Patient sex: F
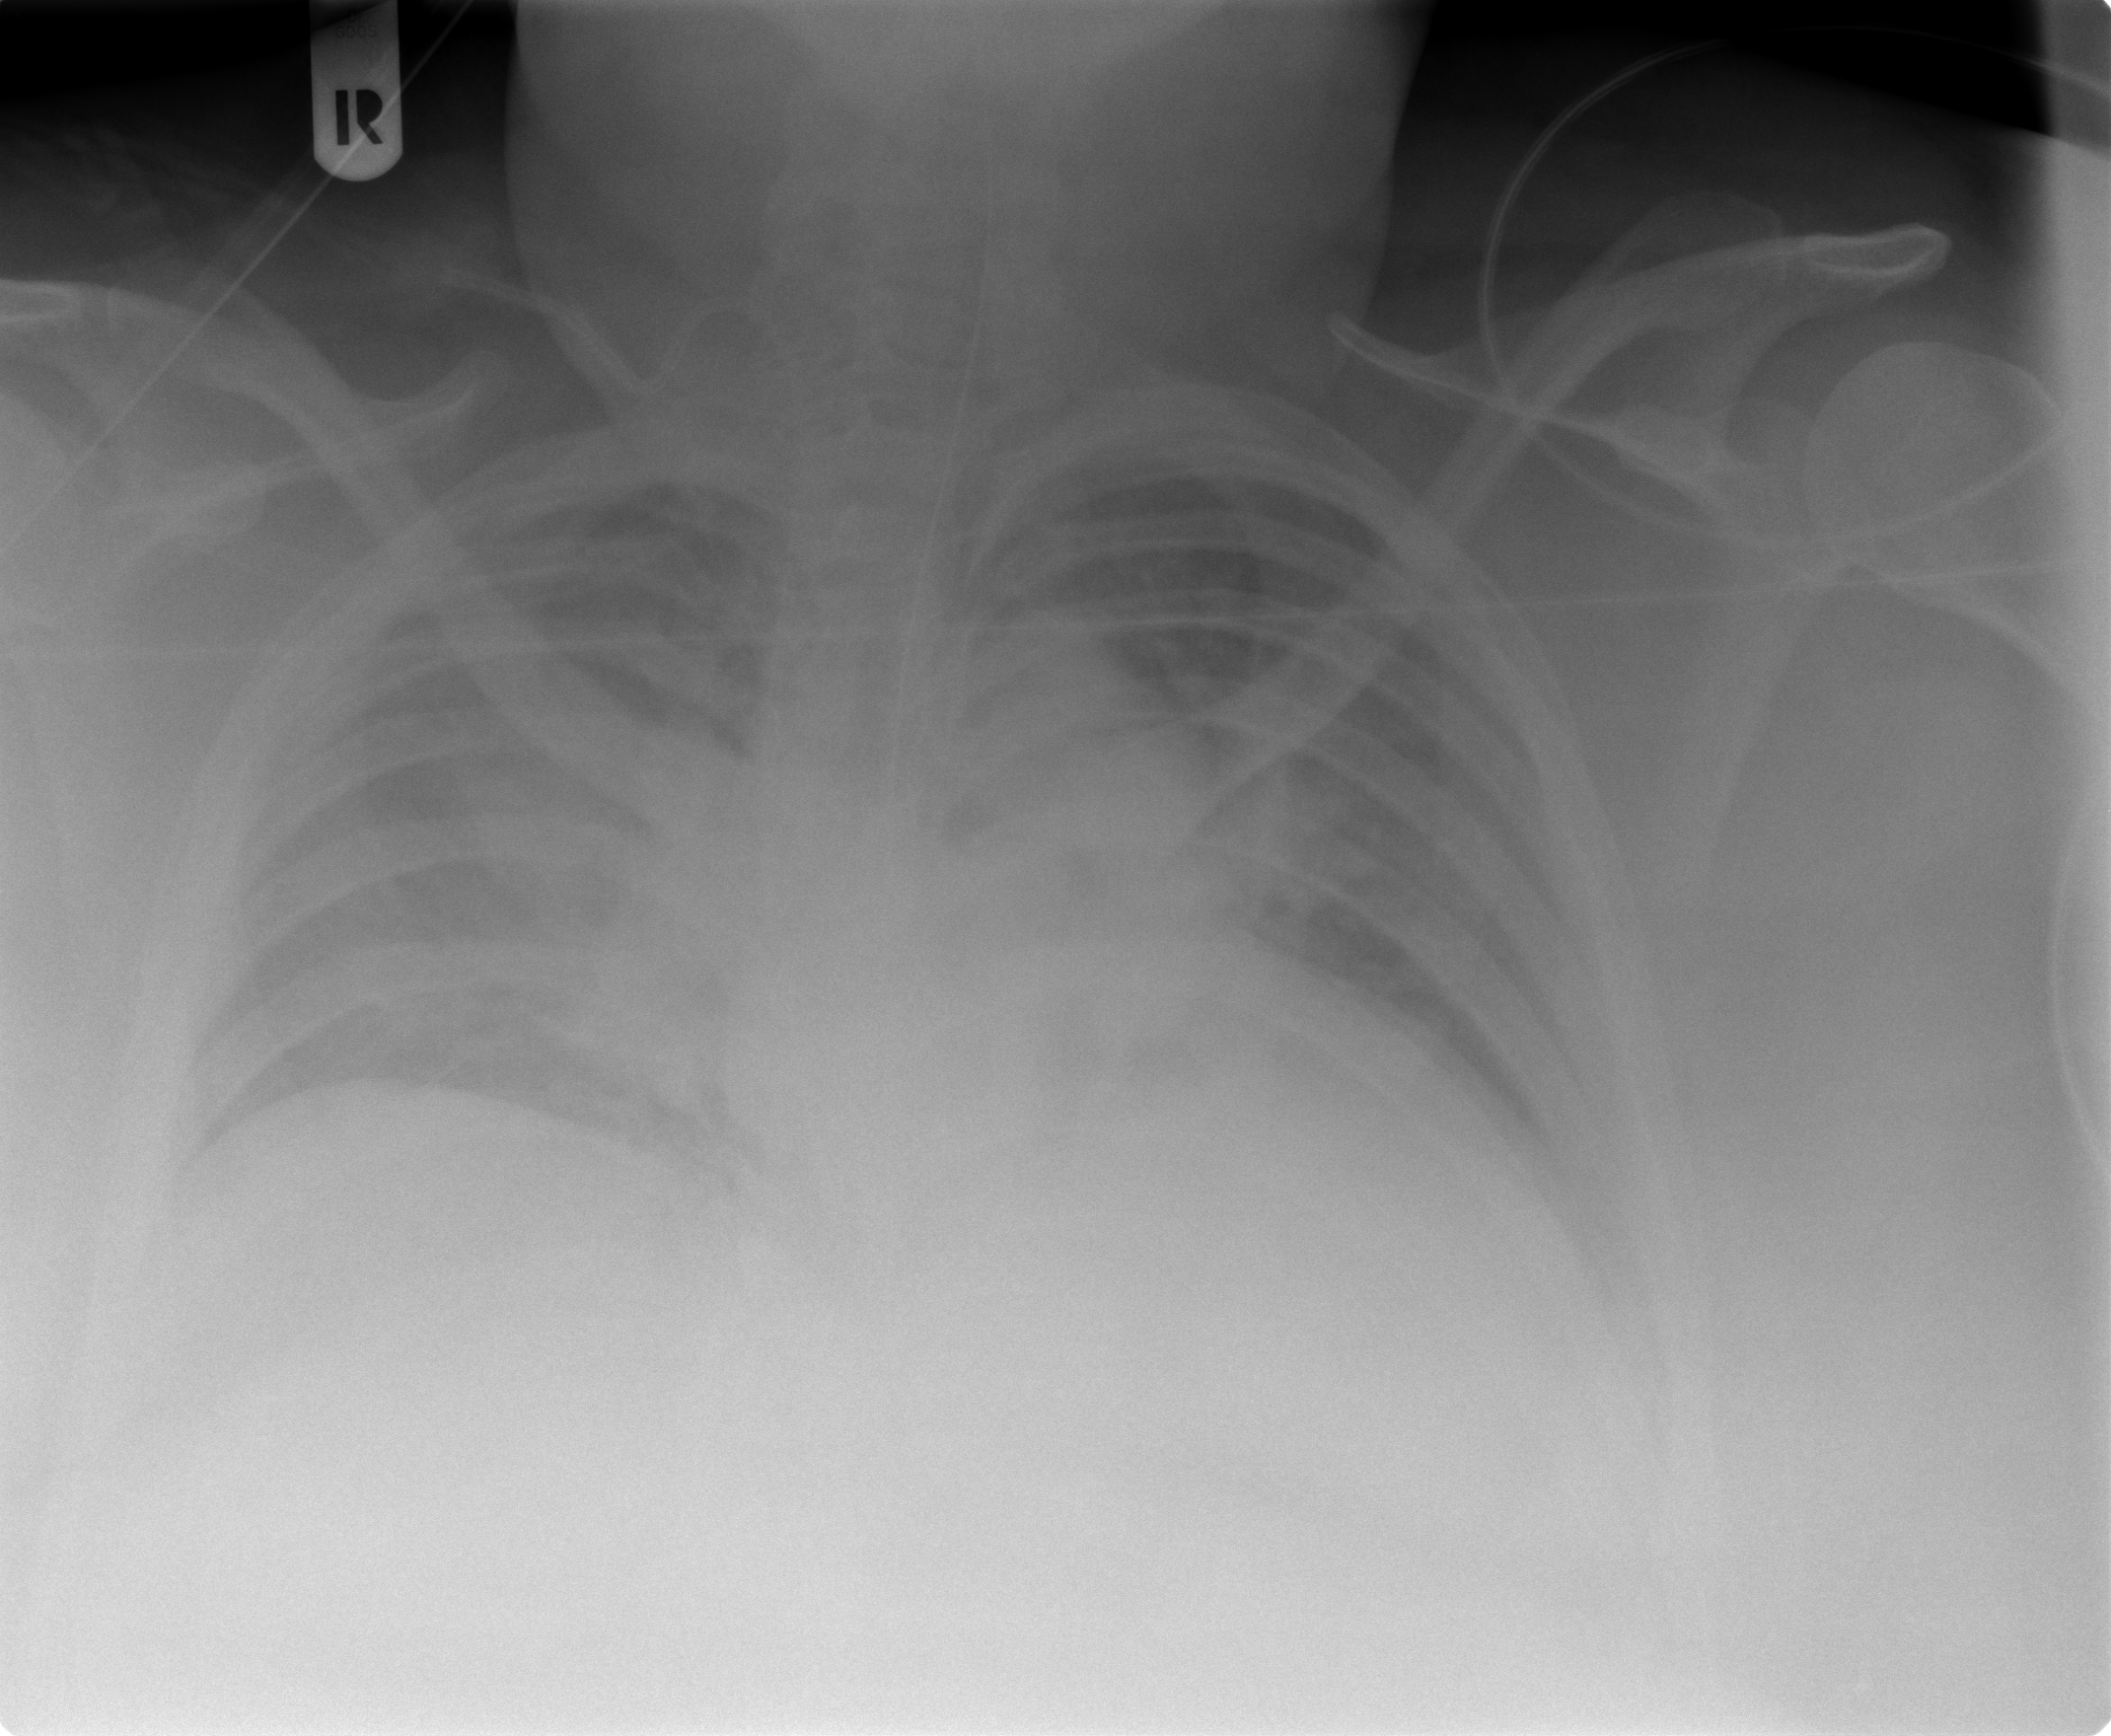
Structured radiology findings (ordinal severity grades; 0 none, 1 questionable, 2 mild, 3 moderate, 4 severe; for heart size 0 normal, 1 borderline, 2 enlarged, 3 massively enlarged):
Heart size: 0
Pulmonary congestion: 1
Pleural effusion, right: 1
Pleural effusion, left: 2
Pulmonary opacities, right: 2
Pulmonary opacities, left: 1
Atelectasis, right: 0
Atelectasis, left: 0